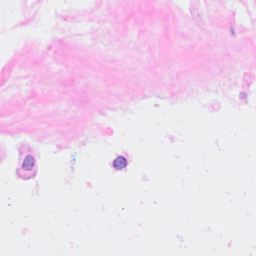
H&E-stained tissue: Breast